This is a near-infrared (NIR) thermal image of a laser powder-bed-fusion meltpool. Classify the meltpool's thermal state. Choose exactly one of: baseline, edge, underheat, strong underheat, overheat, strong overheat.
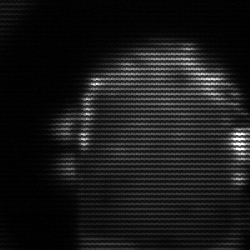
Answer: baseline